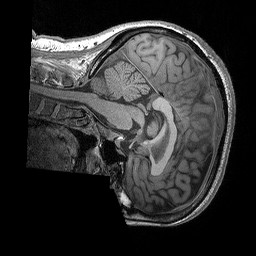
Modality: T1w
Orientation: sagittal
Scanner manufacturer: siemens
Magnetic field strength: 3 T
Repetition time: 2.3 s
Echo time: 0.00298 s